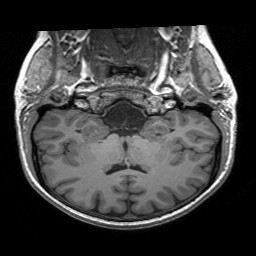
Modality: T1w
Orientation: sagittal
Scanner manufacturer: siemens
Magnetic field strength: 3 T